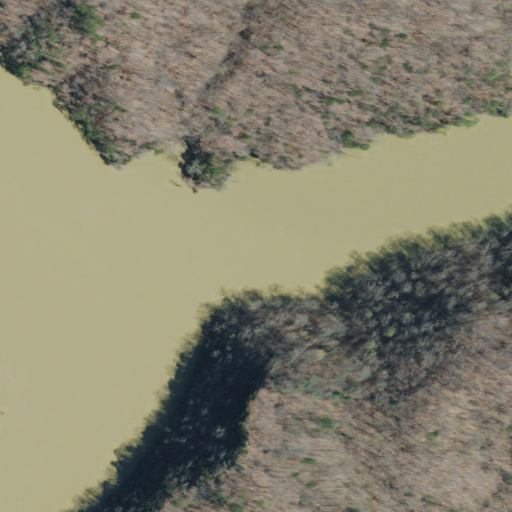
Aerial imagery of valley in Tennessee named Caney Valley containing deciduous forest, open water, and grassland